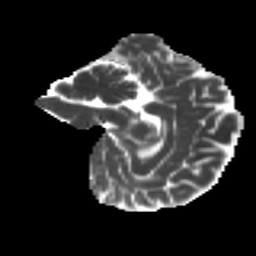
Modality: MD
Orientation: sagittal
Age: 46
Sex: female
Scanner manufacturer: ge
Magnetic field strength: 3 T
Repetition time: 7.8 s
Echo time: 0.0606 s